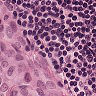
Metastatic tissue present: yes